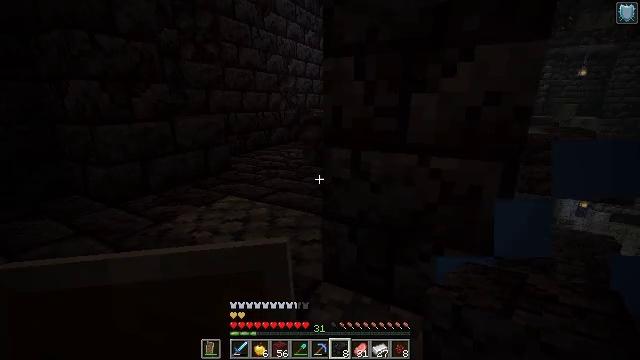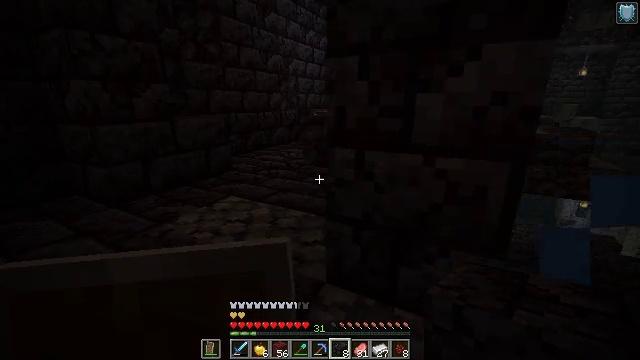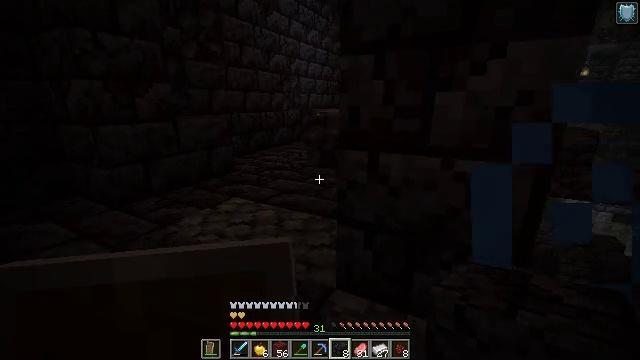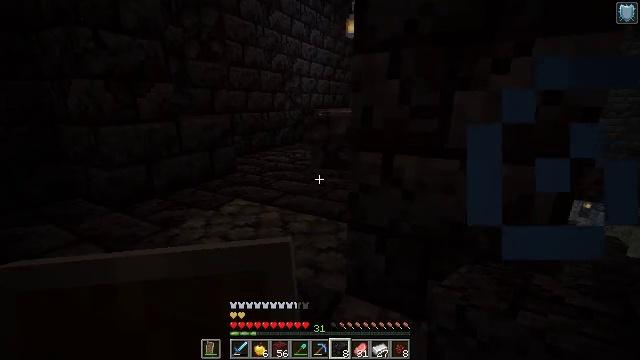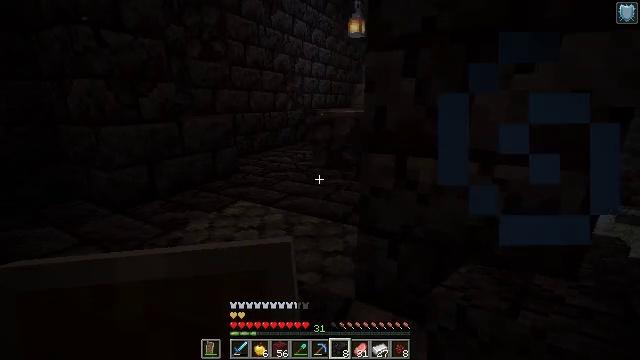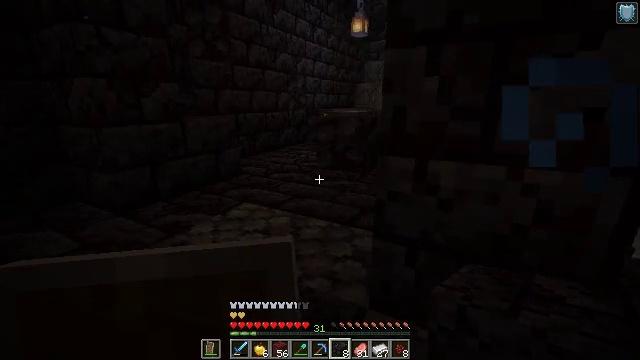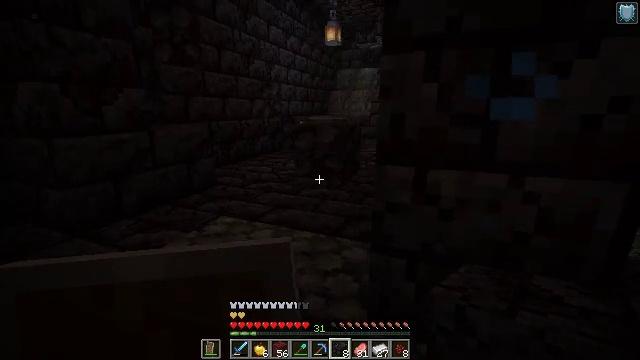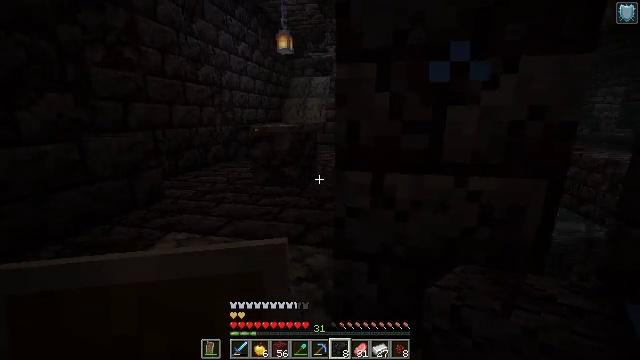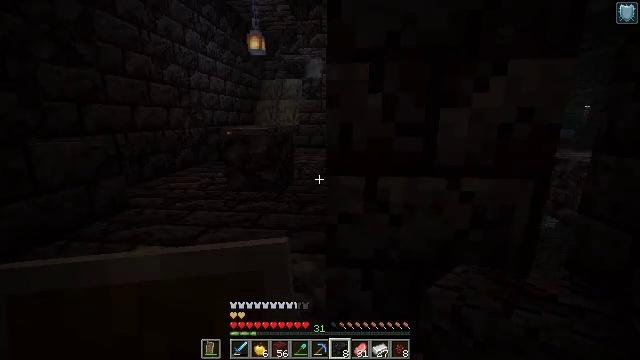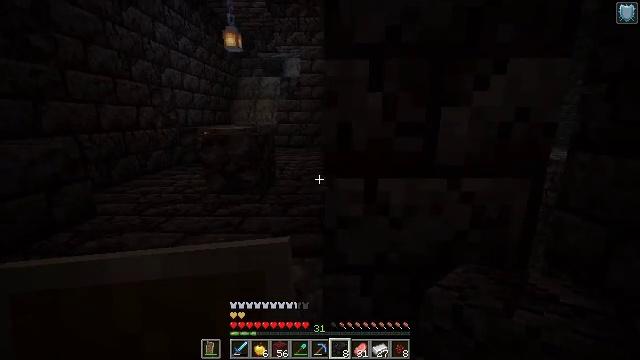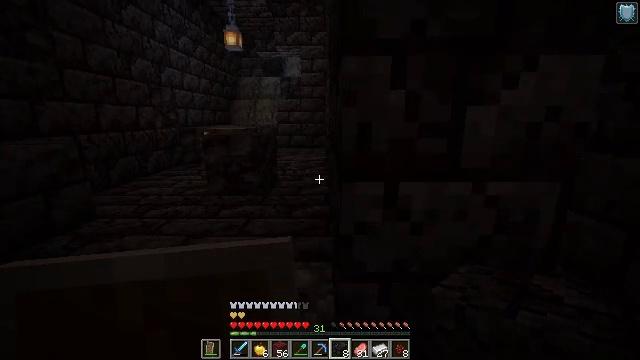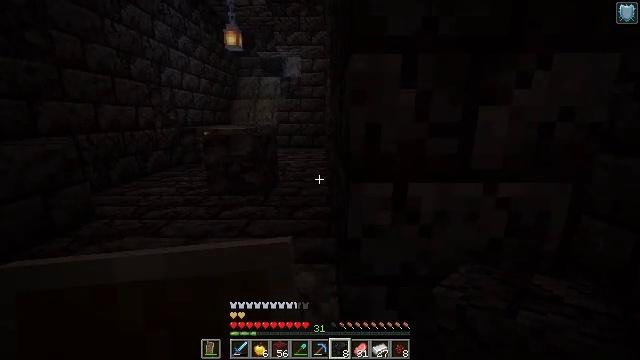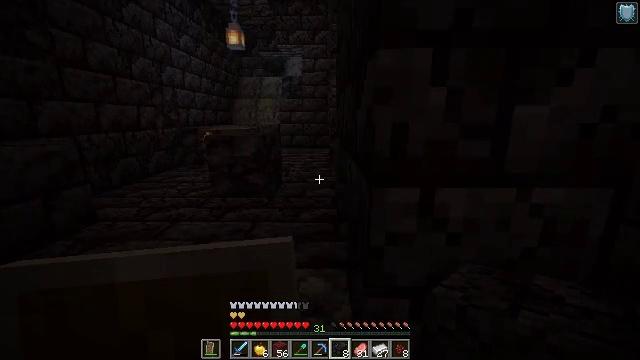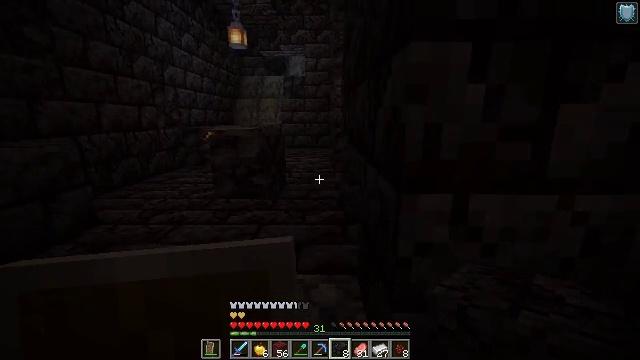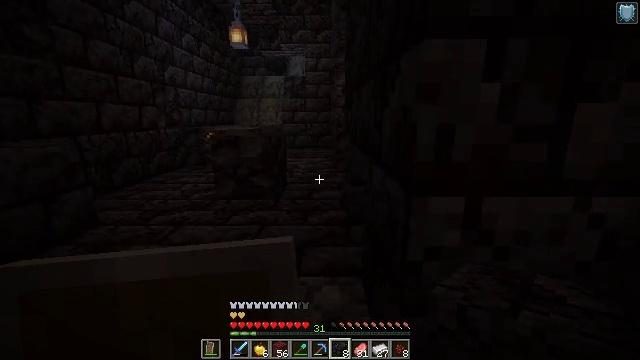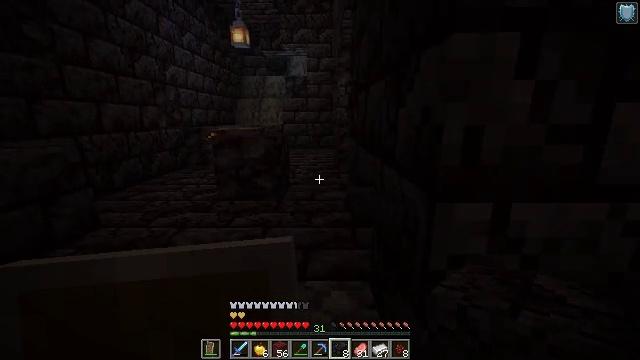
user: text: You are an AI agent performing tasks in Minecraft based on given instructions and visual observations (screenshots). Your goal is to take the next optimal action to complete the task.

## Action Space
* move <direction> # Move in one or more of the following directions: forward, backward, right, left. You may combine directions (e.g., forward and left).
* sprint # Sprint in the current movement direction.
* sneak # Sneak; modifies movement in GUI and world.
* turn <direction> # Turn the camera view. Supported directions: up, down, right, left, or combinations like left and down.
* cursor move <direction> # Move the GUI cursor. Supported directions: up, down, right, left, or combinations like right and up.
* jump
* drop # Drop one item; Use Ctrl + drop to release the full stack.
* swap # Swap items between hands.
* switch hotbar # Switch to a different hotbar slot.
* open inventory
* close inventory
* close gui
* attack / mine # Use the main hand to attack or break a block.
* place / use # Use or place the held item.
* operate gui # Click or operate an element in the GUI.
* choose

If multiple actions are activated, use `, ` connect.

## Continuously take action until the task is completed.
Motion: motion action
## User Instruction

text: Break the cracked polished blackstone bricks.
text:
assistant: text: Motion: move forward and move left, sneak
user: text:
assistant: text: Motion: move forward and move left, sneak
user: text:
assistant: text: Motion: move forward and move left, sneak
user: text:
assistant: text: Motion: move forward and move left, sneak
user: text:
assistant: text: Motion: move forward and move left, sneak
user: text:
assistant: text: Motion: move forward and move left, sneak, turn right and up
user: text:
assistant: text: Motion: move forward and move left, sneak, turn right and up
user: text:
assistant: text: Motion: move forward and move left, sneak, turn right
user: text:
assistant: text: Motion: move forward and move left, sneak, turn right
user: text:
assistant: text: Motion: move forward and move left, sneak
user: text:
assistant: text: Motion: move forward and move left, sneak
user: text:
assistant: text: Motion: move forward and move left, sneak
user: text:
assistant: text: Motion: move forward and move left, sneak
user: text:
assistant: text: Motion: move forward and move left, sneak
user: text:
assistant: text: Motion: move forward and move left, sneak
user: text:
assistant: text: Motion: move forward and move left, sneak
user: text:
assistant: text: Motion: move forward and move left, sneak
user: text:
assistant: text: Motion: move forward and move left, sneak
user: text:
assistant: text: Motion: move forward and move left, sneak
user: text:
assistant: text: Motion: move forward and move left, sneak
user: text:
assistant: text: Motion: move forward and move left, sneak
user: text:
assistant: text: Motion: move left, sneak
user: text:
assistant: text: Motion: move left, sneak
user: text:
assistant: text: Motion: move left, sneak
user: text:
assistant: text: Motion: move forward and move left
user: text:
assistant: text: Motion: move forward and move left
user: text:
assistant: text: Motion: move forward and move left
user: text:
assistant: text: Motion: move forward and move left
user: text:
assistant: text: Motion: move forward and move left
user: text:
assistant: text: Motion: move forward and move left